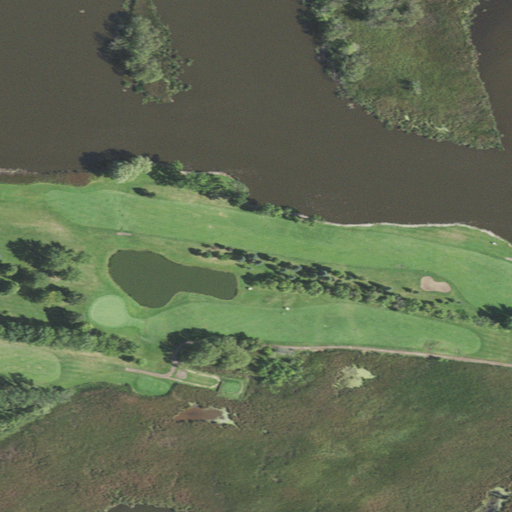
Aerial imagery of island in Wisconsin named Diamond Island containing open water, herbaceous wetlands, medium intensity development, open development, low intensity development, and high intensity development